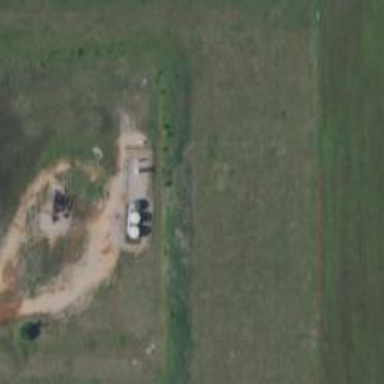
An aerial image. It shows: Storage tank with man-made structure.